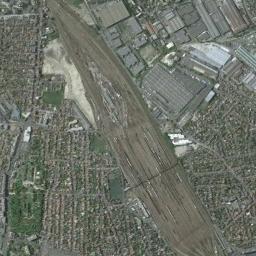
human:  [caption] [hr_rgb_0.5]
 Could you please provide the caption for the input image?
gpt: There is a railway station in the crowded city .

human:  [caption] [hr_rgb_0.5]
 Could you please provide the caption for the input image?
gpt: The railway station is next to some buildings and trees .

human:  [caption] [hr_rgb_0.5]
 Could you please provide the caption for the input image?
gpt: There are many buildings beside the railway station .

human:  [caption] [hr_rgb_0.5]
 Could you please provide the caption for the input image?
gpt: The railway station has lots of railways and the railway station is surrounded by lots of other buildings .

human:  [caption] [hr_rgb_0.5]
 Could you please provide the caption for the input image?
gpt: There are many buildings around the railway station .